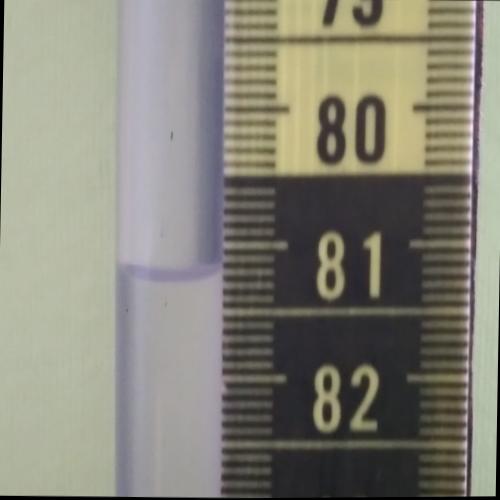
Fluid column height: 81.2 cm